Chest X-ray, AP view. Patient: 26 years old, sex F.
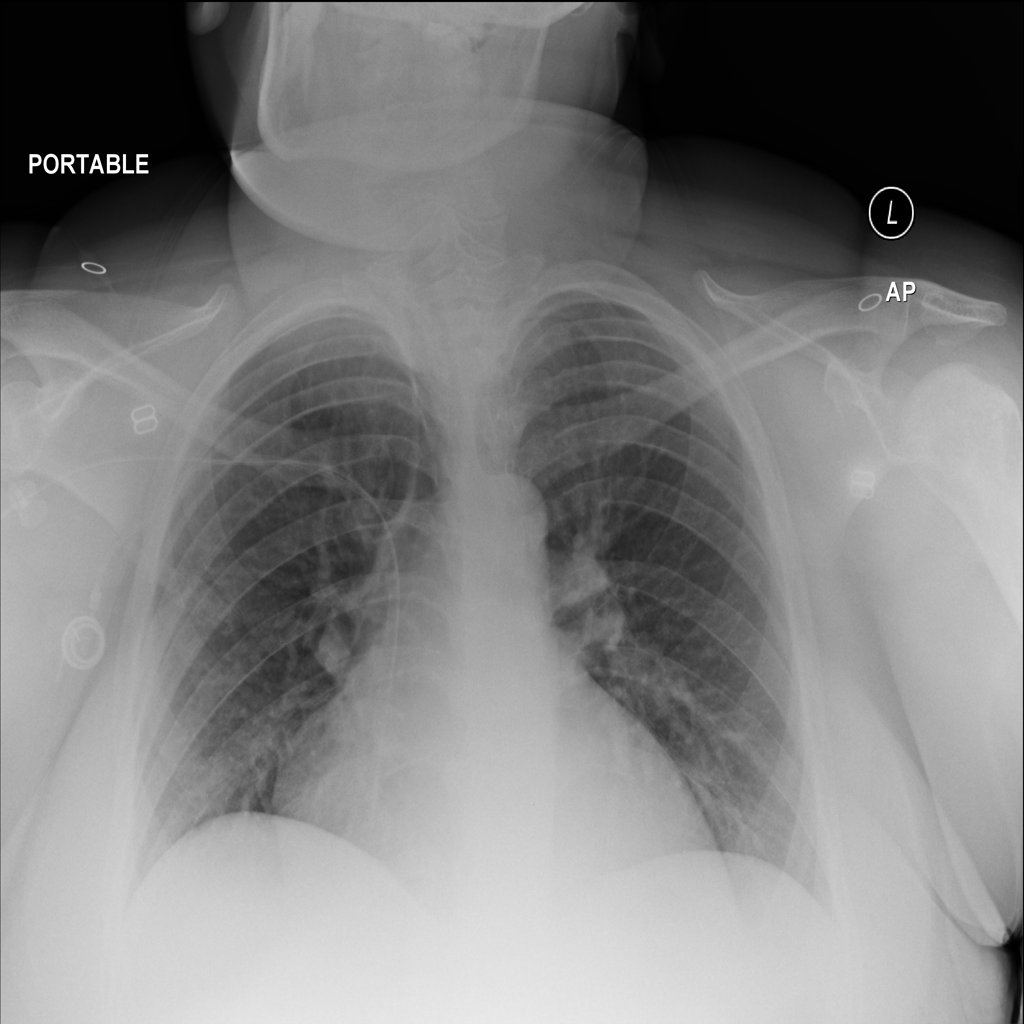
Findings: No Finding